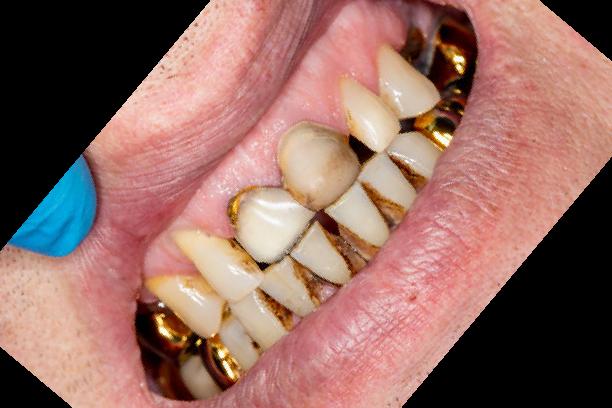
Condition: Gingivitis